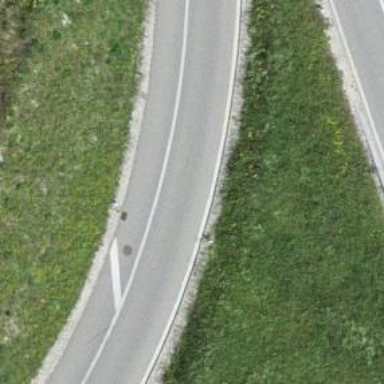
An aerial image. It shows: Trunk link road with asphalt surface.